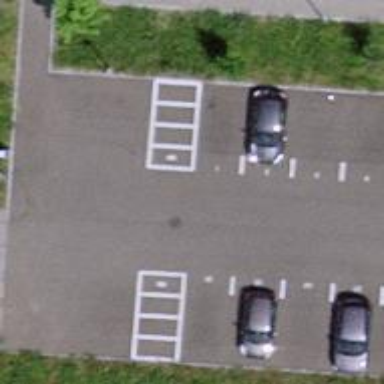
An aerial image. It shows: Paved area designated for bicycle parking.